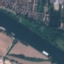
Label: River